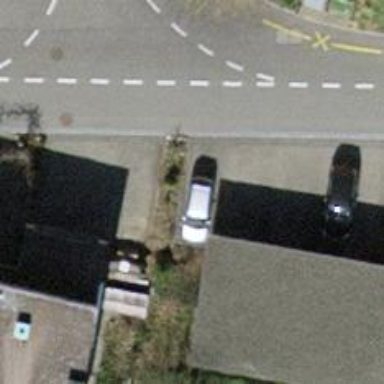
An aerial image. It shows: View of roof of building.